Question: Mojarra 2.1.5 / PrimeFaces 3.5
I dont know how to explain that.I have one inputText and commandButton
When I type something in inputText and hit Enter I need the commandButton be executed automatically.
'''
<p:inputText id="txtProducao" required="false"
value="#{ManagedBean.xxxPreco.producaoDia}"
requiredMessage="#{bundle.xxPreco_xProdx}>
</p:inputText>
<p:commandButton id="buttonProducaoDia"
icon="ui-icon-check"
actionListener="#{ManagedBean.calculaProdxxx}"
update="txtValorSoma">
</p:commandButton>
'''

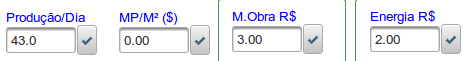
Answer: If you have a single 'p:commandButton', then pressing should submit the form. If you have many 'p:commandButton' in the form. You can define the one which is the default submitted button by using the <URL>.
'''
<p:inputText id="txtProducao" required="false"
value="#{ManagedBean.xxxPreco.producaoDia}"
requiredMessage="#{bundle.xxPreco_xProdx}>
</p:inputText>
<p:commandButton id="buttonProducaoDia"
icon="ui-icon-check"
actionListener="#{ManagedBean.calculaProdxxx}"
update="txtValorSoma">
</p:commandButton>
<p:defaultCommand target="buttonProducaoDia" />
'''
[Edit]
I think that you have to solve it using JavaScript, like this:
'''
<p:inputText id="txtProducao" required="false"
value="#{ManagedBean.xxxPreco.producaoDia}"
requiredMessage="#{bundle.xxPreco_xProdx}>
<p:ajax event="keydown" update="@form" onstart="if (event.keyCode != 13) { return false; }" />
</p:inputText>
'''
You can also add an 'actionListener' to the 'p:ajax' element. In JavaScript, you could also call a submit.